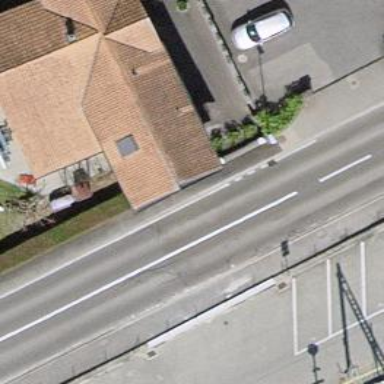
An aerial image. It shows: Asphalt footway with unmarked crossing.